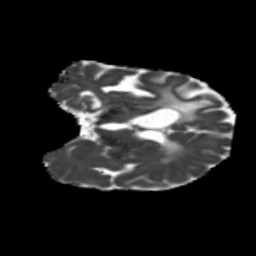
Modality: MD
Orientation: coronal
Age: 46
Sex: male
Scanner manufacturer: siemens
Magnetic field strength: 3 T
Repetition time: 5.25 s
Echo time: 0.08 s